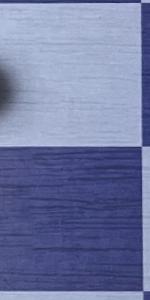
Label: Empty